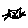
Label: cat